Question: I have 2 labels: the description label (w/ red background) and the results label (gray text)
How do i set constraints for this example in order to have the results label with the size of its content and the description label until the results leadingAnchor? (like i have in the second row)

Objective C
'''
[self.customTextLabel.trailingAnchor constraintLessThanOrEqualToAnchor:self.counterLabel.leadingAnchor].active = YES;
[self.counterLabel.widthAnchor constraintGreaterThanOrEqualToConstant:0].active = YES;
'''
swift
'''
titleLabel.trailingAnchor.constraint(lessThanOrEqualTo: counterLabel.leadingAnchor).isActive = true
counterLabel.widthAnchor.constraint(greaterThanOrEqualToConstant: 0).isActive = true
'''
I have a solution that i think it's ugly.
'''
self.counterLabelWidthConstraint = [self.counterLabel.widthAnchor constraintEqualToConstant:0];
self.counterLabelWidthConstraint.active = YES;
'''
And then after i set the text:
'''
self.counterLabelWidthConstraint.constant = [self.counterLabel sizeThatFits:CGSizeMake(CGFLOAT_MAX, self.counterLabel.height)].width;
'''
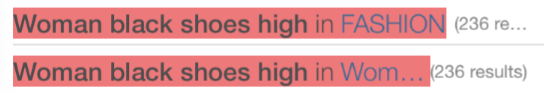
Answer: The way to do this with auto layout is by using the 'contentCompressionResistancePriority' of the 2 labels. Set the pririty to 'NSLayoutPriorityRequired' for the second label and something lower like 'NSLayoutPriorityDefaultLow' for the first label. Then, as long as the 2 labels have proper constraints anchoring them to their superview and each other, the first label should compress while the second label should not.